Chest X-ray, AP view. Patient: 44 years old, sex M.
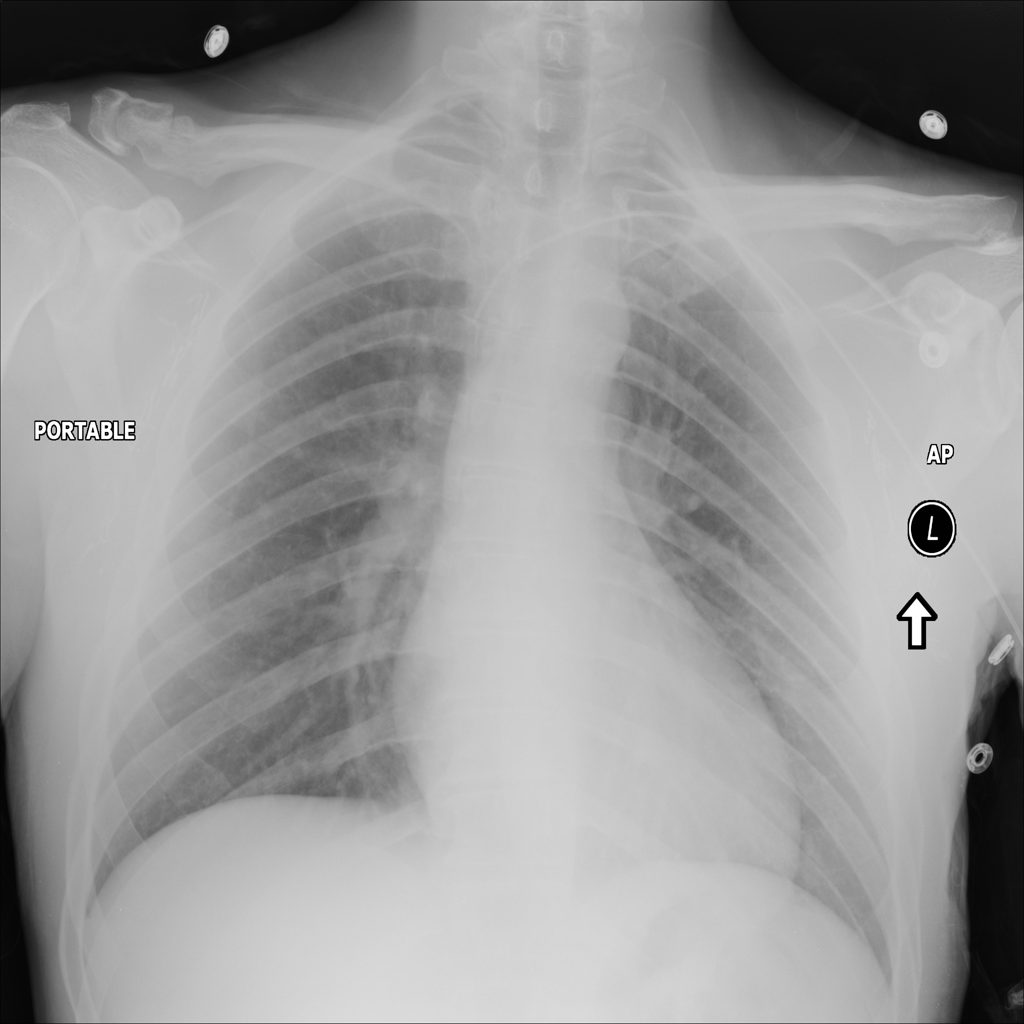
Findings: Nodule